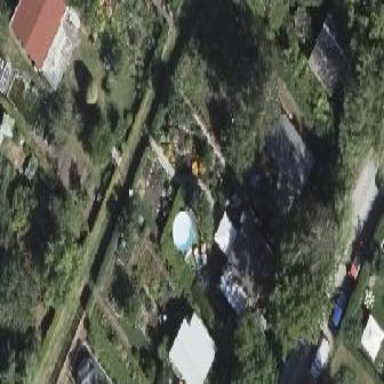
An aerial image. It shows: Plot in the allotments.